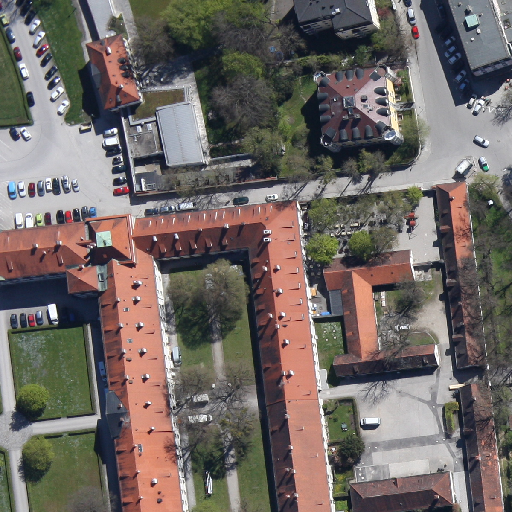
Referring expression: building along the road